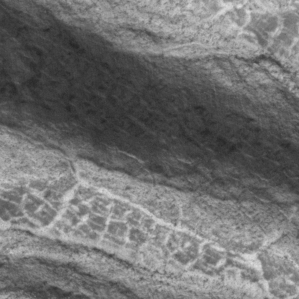
Label: frost